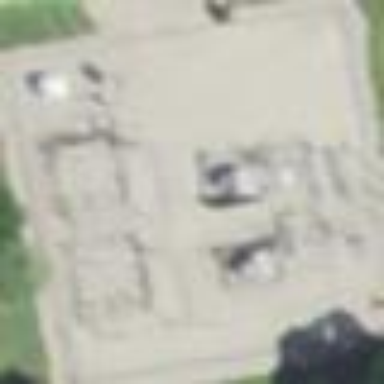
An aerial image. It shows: Outdoor power substation surrounded by fence. The substation operates at the distribution level.